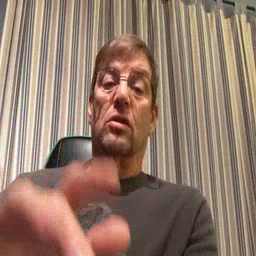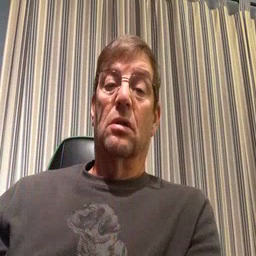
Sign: touch